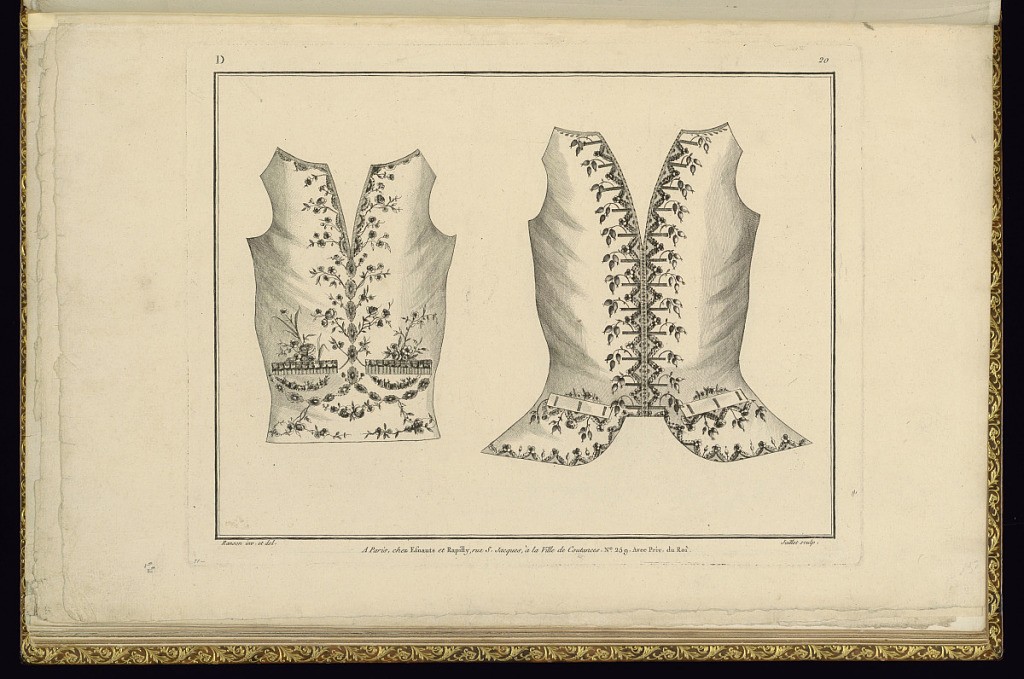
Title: Two Waistcoat Designs
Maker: Pierre Ranson, French, 1736–1786
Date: late 18th century
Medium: Etching and engraving on laid paper
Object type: Print
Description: Designs for two embroidered men's waistcoats decorated with floral (flowers) motifs. The design to the right has front skirts, both designs have pockets.  The plate is titled, numbered, and signed.